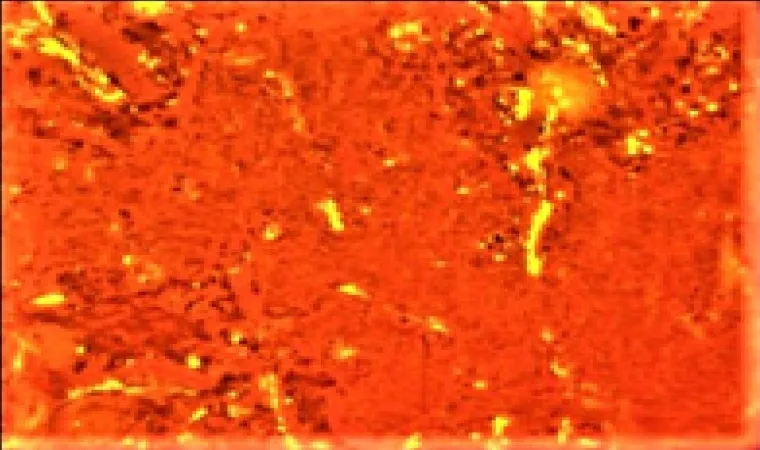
Congo-red positive (birefringence under polarizing light).
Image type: pathology (congo_red)